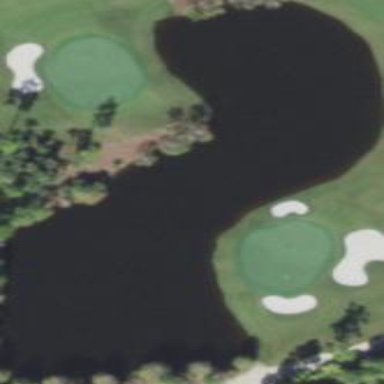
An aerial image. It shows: Water hazard in golf course. The hazard is natural water feature.